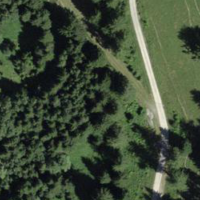
EUNIS habitat code: 44
Species observed at this site:
Plantago media